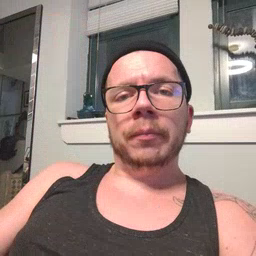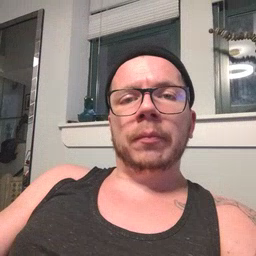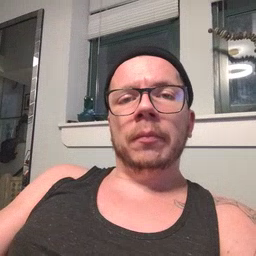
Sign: garbage